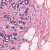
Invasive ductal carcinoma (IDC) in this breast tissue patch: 0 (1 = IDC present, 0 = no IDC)